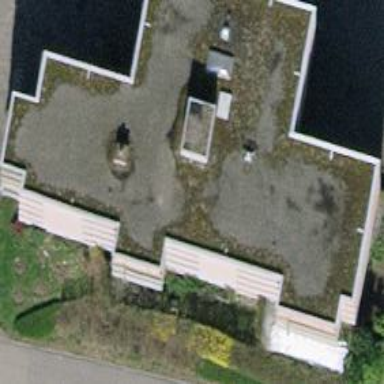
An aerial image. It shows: Flat-roofed apartment building.